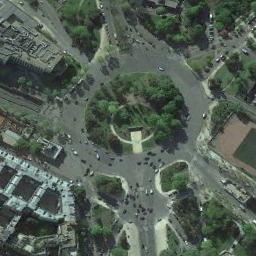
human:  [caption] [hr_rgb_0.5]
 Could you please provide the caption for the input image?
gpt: There are many trees and buildings around the roundabout .

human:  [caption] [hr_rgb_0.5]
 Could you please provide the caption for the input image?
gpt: The roundabout with some exits and entrances is surrounded by some buildings and lots of cars are driving on the roundabout .

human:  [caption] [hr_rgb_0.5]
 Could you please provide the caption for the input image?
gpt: The roundabout is next to buildings and trees .

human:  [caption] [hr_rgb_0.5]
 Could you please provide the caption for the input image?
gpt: There are many bifurcation roads with many moving and waiting vehicles, And many neatly arranged tall buildings and some trees around the roundabout .

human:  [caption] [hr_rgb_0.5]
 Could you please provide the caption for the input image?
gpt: There are many green trees and some buildings around the roundabout .